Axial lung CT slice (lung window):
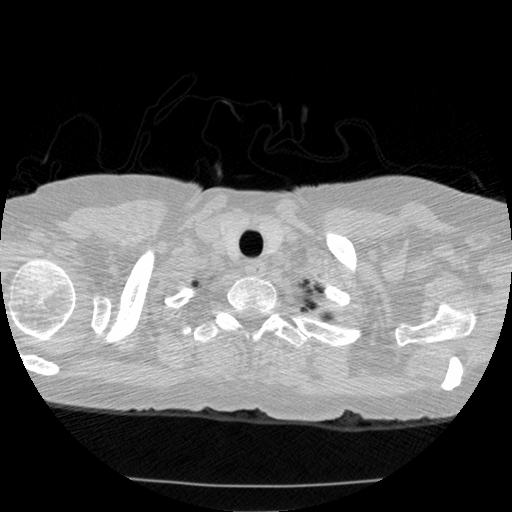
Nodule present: no